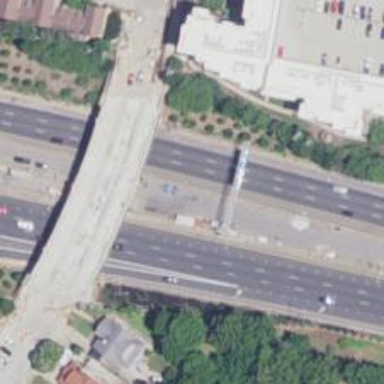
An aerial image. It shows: Busway road.